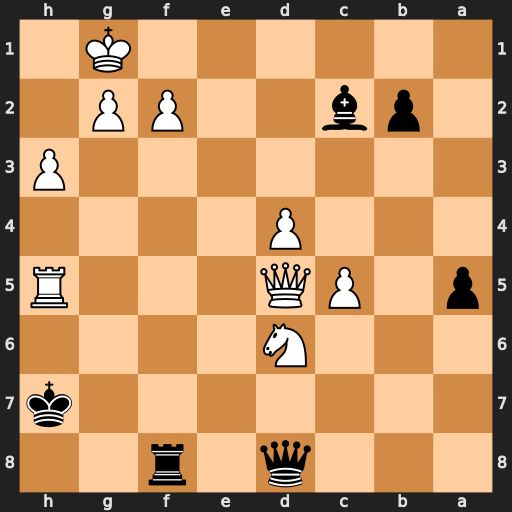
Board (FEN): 3q1r2/7k/3N4/p1PQ3R/3P4/7P/1pb2PP1/6K1
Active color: b
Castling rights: -
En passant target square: -
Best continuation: Kg6 Qe6+ Kxh5 Qe2+ Kh6 Qxc2 Qb8